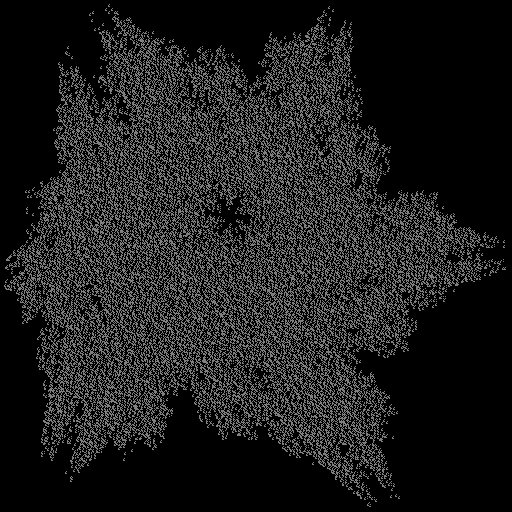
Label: bedder